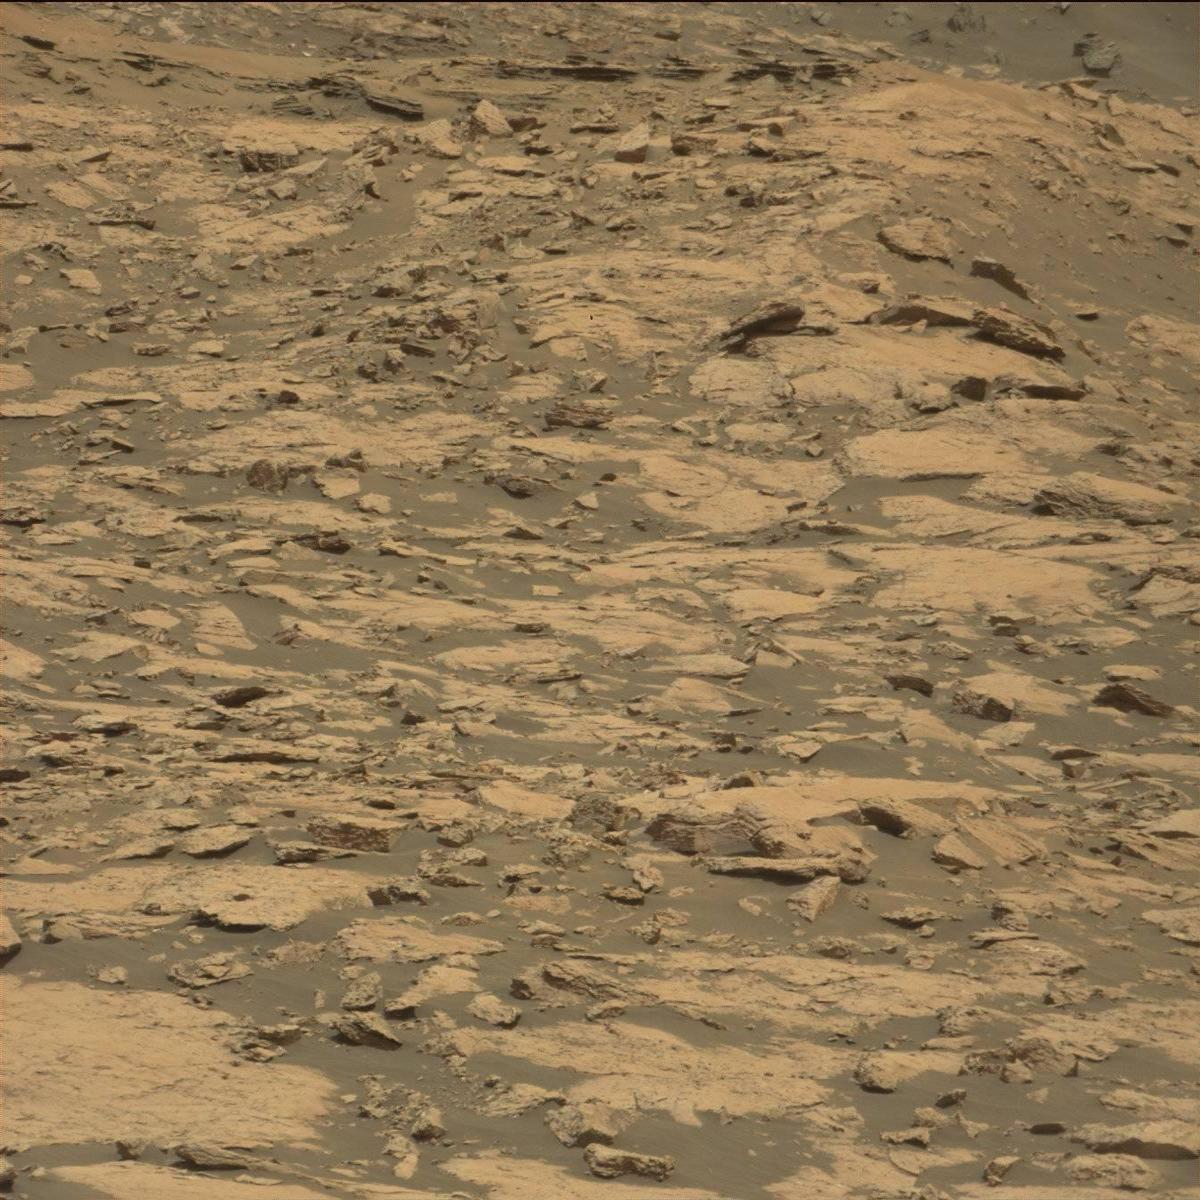
Terrain classes present: Bedrock, Sand / Soil